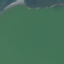
Land use / land cover: SeaLake